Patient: sex M, age 60
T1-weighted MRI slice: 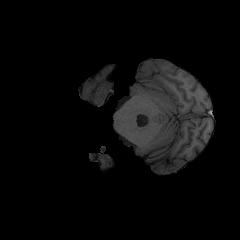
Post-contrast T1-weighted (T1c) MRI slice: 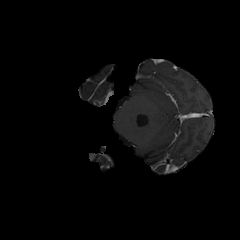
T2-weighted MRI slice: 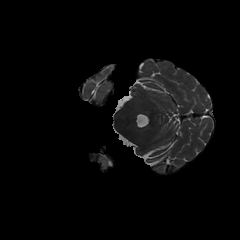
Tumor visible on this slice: no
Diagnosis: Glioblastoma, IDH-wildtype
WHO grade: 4